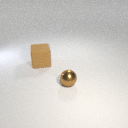
small brown metal sphere to the right of large brown rubber cube